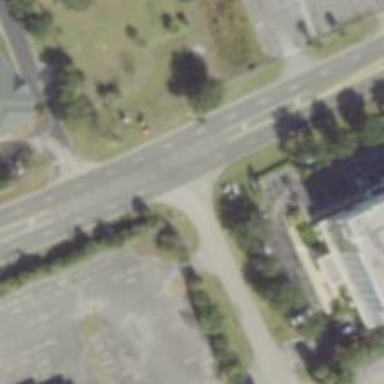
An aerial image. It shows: Stop road.